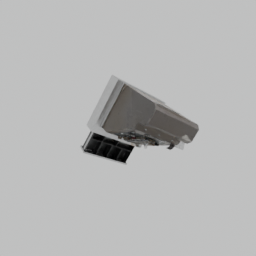
Label: appliances